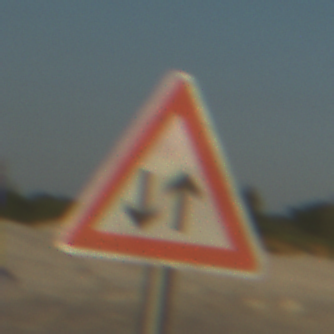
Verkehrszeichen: Gegenverkehr
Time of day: SunriseSunset
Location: Outdoor (Beach)
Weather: Clear
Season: NotSpecified
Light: Natural